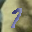
Label: 7